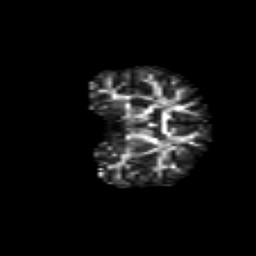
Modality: FA
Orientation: coronal
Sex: male
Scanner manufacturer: siemens
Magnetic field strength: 3 T
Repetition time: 5 s
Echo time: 0.071 s